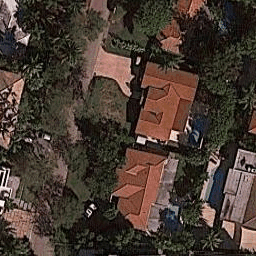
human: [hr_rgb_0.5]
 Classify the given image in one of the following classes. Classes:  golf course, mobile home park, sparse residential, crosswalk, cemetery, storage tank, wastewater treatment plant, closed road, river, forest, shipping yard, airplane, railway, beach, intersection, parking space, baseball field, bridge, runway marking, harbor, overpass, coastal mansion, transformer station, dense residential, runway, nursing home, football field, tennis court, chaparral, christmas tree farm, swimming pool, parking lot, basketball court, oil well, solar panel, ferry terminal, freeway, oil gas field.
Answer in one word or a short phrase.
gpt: coastal mansion